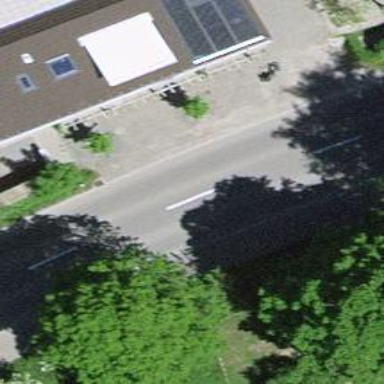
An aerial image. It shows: Paved tertiary road.